Question: I just installed cygwin 1.7, and wrote a simple Hello world in 'test.c'
but when I complie, nothing happens, even no error messages
'gcc-4 -o test.exe test.c'

And there's nothing generated under my folder.
I have included 'C:\cygwin;C:\cygwinin' in my PATH
Did I miss something?
for more information, I installed Qt4, tortoiseHg, and mingw before.
Now I had removed mingw. but still got Qt4 and tortoiseHg, is this a problem?
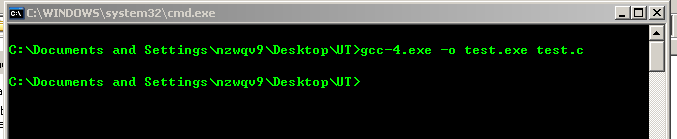
Answer: Try doing this from the Cygwin Terminal, not 'cmd.exe':
'''
$ cd 'cygpath -u "$USERPROFILE"'/Desktop/UT
$ gcc -o foo foo.c
$ ls -l foo
-rwxr-xr-x+ 1 yourlogin None 19618 May 10 05:15 foo*
'''
If that works, there's some bogus remnant lying around.
You'll find that the Cygwin experience is generally better running under Bash, in a MinTTY terminal anyway. 'cmd.exe' doesn't understand Cygwinisms, and is a DOS throwback besides.
Note that you don't need to say 'gcc-4' to get GCC 4.x. 'gcc' is GCC 4.x on Cygwin, and has been for quite some time now.
Also note that you don't need to include '.exe' in the GCC '-o' flag, because Cygwin GCC knows to add that already.